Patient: sex M, age 76
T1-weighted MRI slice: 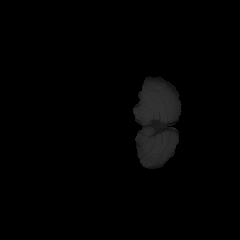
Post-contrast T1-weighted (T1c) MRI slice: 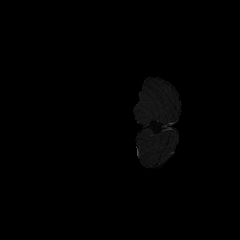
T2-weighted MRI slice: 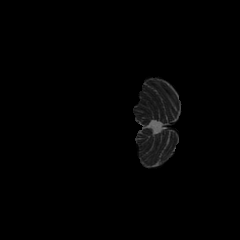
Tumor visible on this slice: no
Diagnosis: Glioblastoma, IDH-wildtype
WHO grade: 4